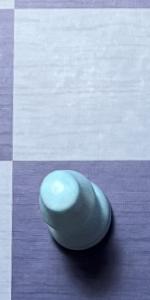
Label: Bishop_White